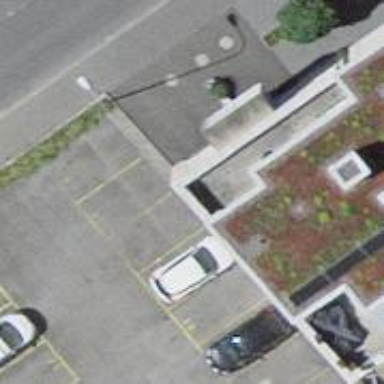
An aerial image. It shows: Parking entrance.